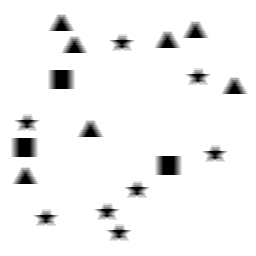
Squares: 3
Triangles: 7
Stars: 8
Total shapes: 18